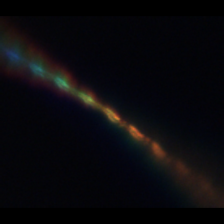
Taxon: Psuedo-nitzschia
Group: Diatoms